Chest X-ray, AP view. Patient: 59 years old, sex M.
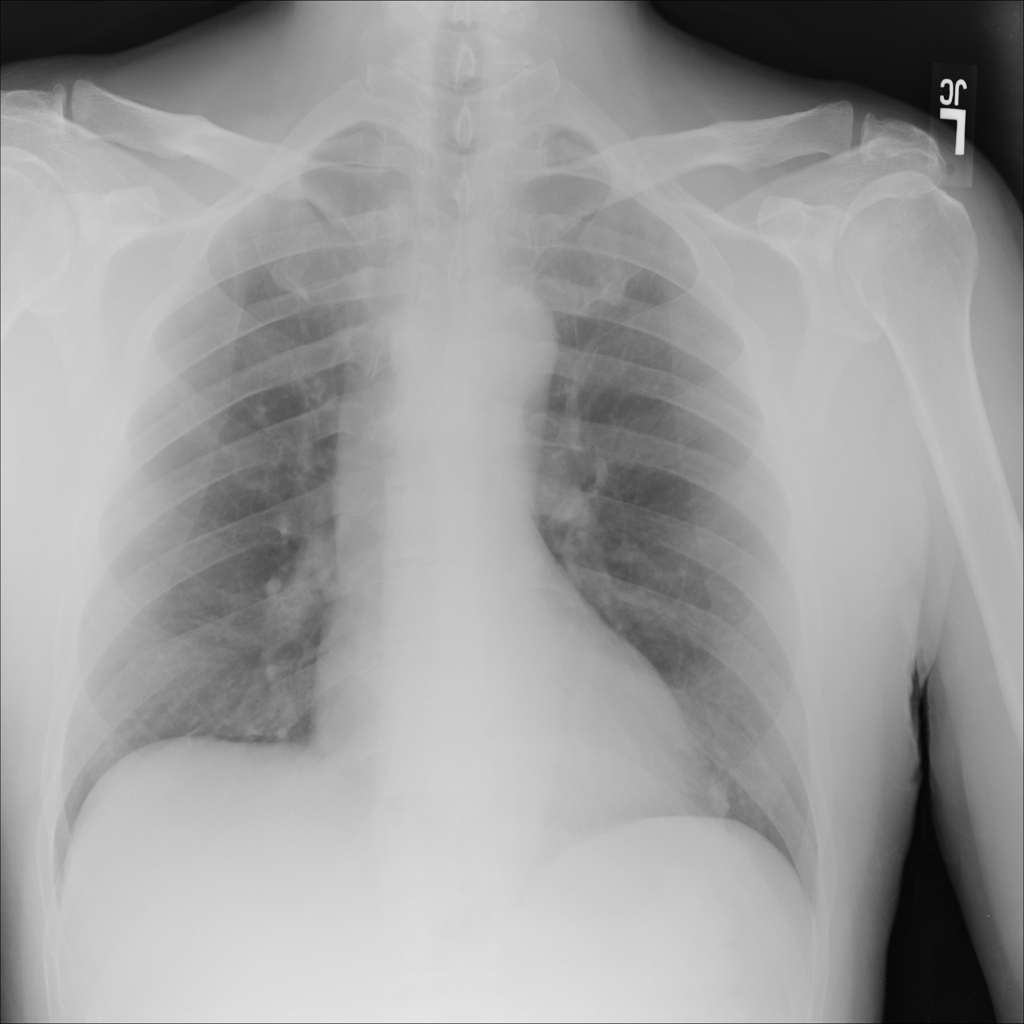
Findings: Atelectasis, Infiltration